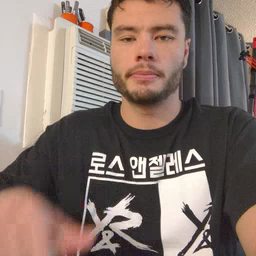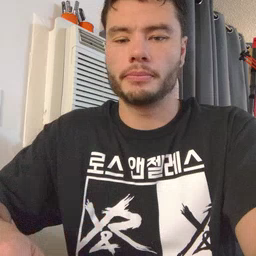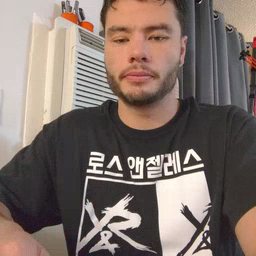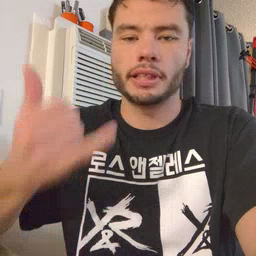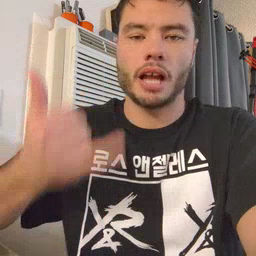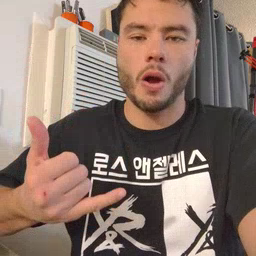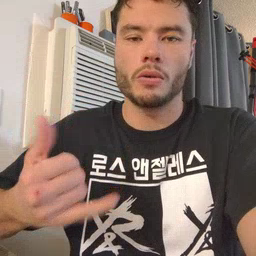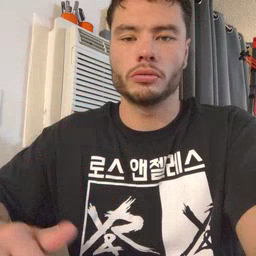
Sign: now